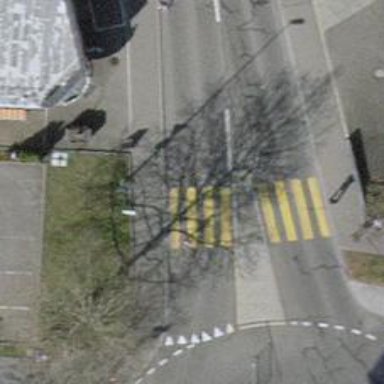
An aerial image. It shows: Marked footway crossing with central island.